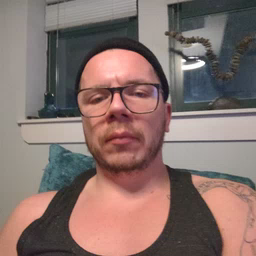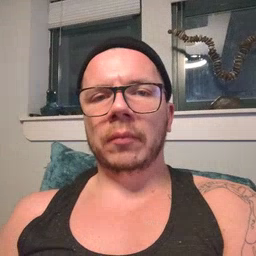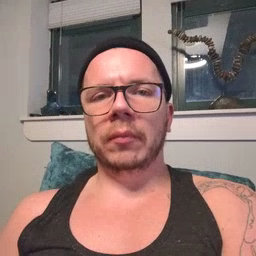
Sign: closet